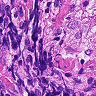
Metastatic tissue present: no